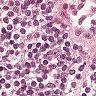
Metastatic tissue present: no